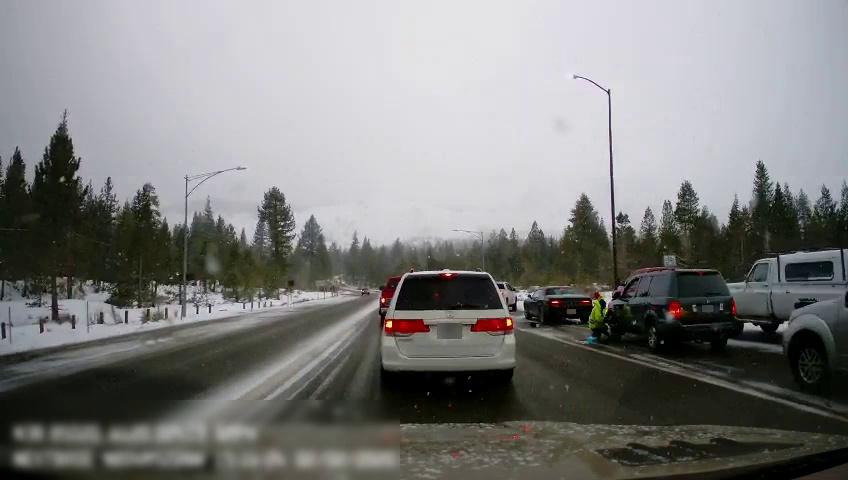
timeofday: Day
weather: Snowy
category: Drivable Space
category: Vehicles | Van
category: Vehicles | Truck
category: Vehicles | Truck
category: Vehicles | SUV
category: Vehicles | Truck
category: Pedestrians
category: Pedestrians
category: Vehicles | Car
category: Vehicles | Truck
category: Vehicles | Truck
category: Lanes | Alternate Lane
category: Lanes | Current Lane
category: Lanes | Alternate Lane
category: Lanes | Alternate Lane
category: Lanes | Alternate Lane
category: Traffic | Signs